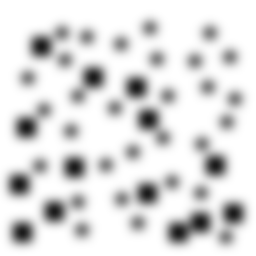
Squares: 14
Triangles: 0
Stars: 30
Total shapes: 44